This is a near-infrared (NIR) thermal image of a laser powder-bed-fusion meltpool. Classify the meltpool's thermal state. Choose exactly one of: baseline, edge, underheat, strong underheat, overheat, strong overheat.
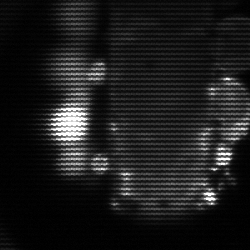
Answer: strong underheat